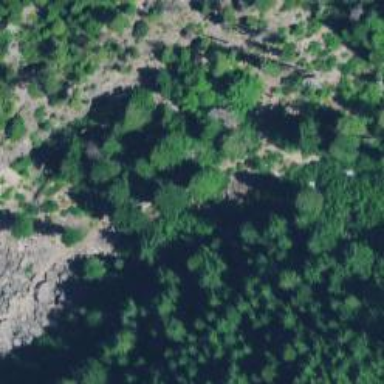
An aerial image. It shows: Hiking trail designated as path.